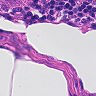
Metastatic tissue present: no